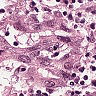
Metastatic tissue present: yes